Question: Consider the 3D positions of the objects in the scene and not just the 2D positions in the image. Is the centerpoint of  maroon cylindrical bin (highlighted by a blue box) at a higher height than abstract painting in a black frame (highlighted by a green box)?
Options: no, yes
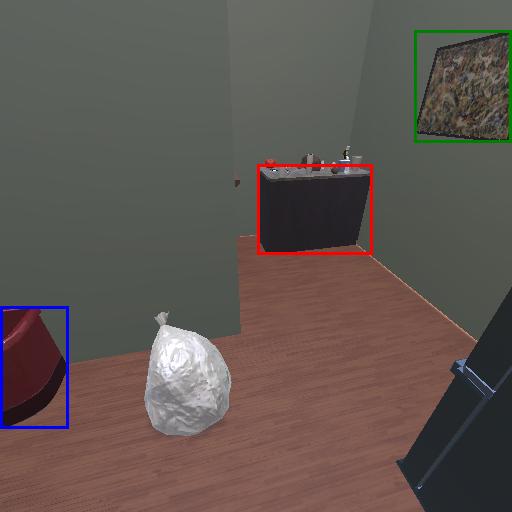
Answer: no